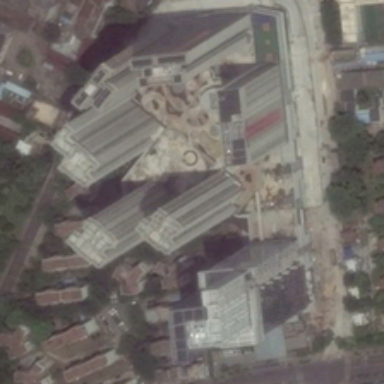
Many buildings and green trees are in a commercial area .